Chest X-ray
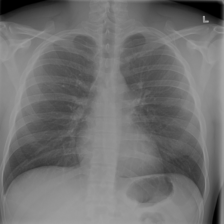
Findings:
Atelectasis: negative
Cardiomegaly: negative
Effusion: negative
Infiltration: positive
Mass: negative
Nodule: negative
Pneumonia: negative
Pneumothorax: negative
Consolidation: negative
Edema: negative
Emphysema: negative
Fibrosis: negative
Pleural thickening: negative
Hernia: negative